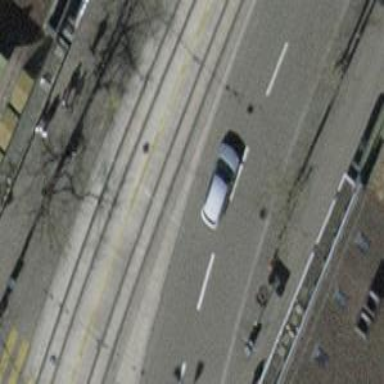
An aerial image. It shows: Service road with asphalt surface and separate sidewalk. This road is equipped with trolley wires and is used by trolleybuses.